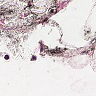
Metastatic tissue present: no